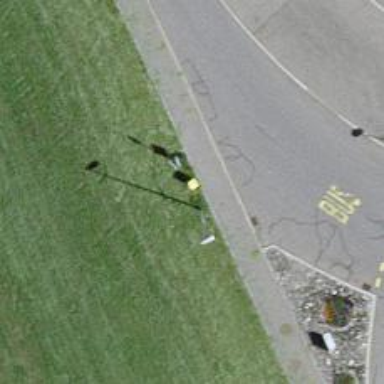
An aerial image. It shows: Post box is visible.